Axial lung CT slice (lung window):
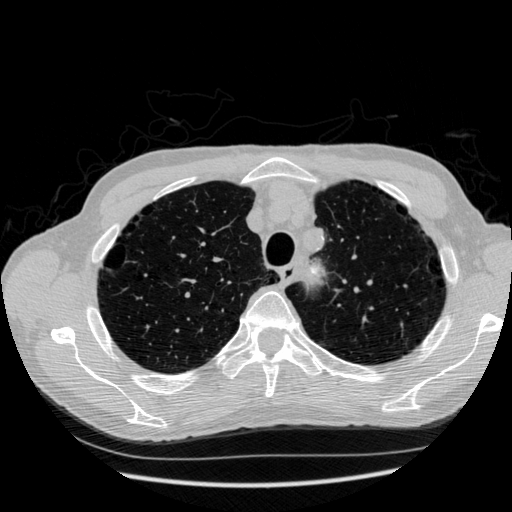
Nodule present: no